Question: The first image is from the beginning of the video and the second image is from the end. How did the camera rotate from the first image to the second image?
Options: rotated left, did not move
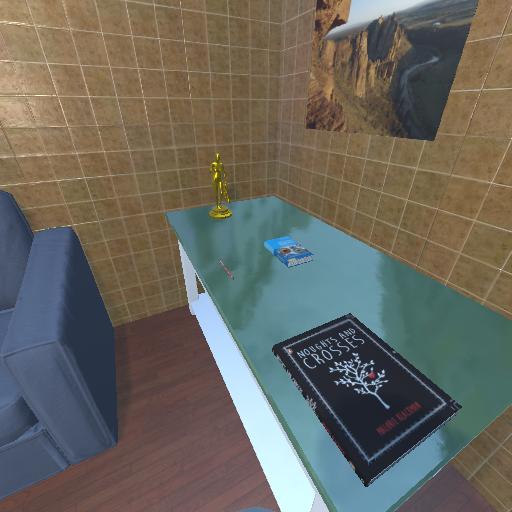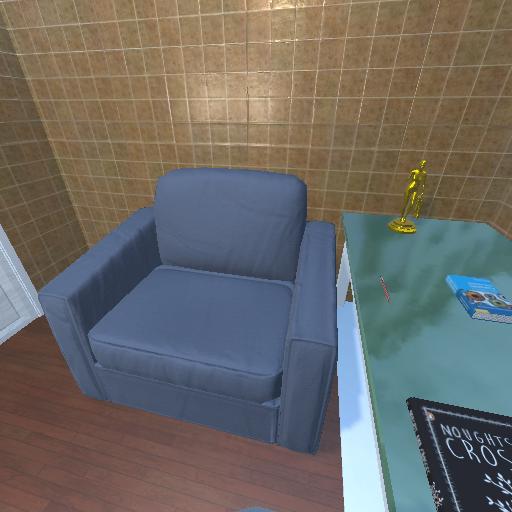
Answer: rotated left